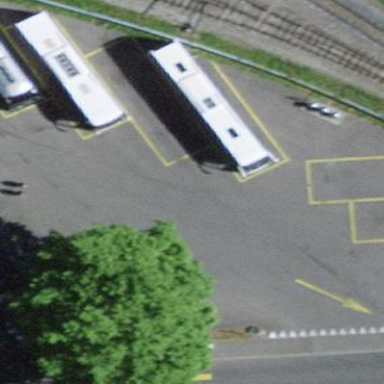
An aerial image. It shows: Parking space specifically designated for buses.